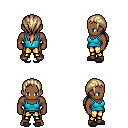
a pixel art fantasy rpg character, male body template, human, dark skin, teal pirate shirt, gold greaves, white blonde ponytail hairstyle, gray slippers, four views (front, back, left, right), 2x2 character sprite sheet, small pixel art, hard edges, no anti-aliasing